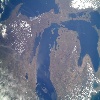
Label: land